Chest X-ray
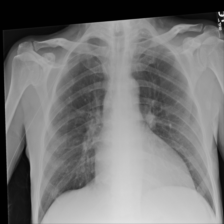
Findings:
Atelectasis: negative
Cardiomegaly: negative
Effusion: negative
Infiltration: negative
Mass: negative
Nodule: negative
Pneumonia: negative
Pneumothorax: negative
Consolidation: negative
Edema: negative
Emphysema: negative
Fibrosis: negative
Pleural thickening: negative
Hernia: negative